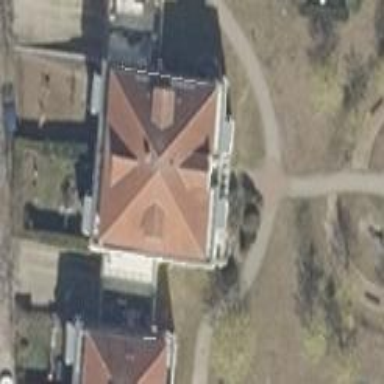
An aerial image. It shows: Pyramidal-shaped roof of apartment building.